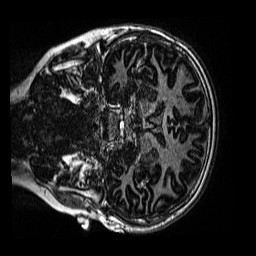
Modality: MP2RAGE
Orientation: coronal
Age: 13
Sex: female
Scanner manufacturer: siemens
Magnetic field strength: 3 T
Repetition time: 4 s
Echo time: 0.00299 s